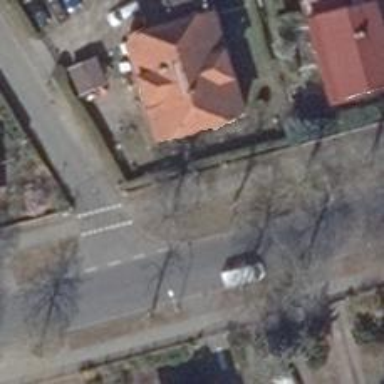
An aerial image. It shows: Footway along the road.